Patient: sex F, age 34
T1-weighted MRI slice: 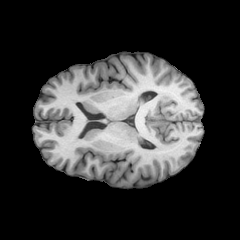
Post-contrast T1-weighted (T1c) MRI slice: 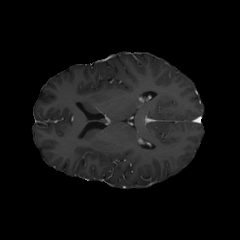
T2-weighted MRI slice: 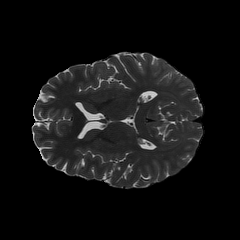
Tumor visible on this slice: no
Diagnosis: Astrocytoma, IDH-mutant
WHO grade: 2